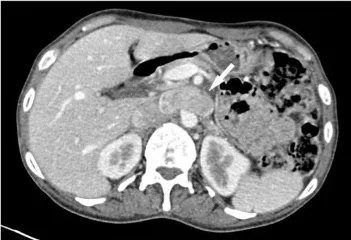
(C) Abdomen contrast-enhanced CT shows the white arrow indicate a round retroperitoneal mass with soft tissue density (about 4.5x2.5cm in size) and marked heterogeneous enhancement.
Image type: radiology (ct)